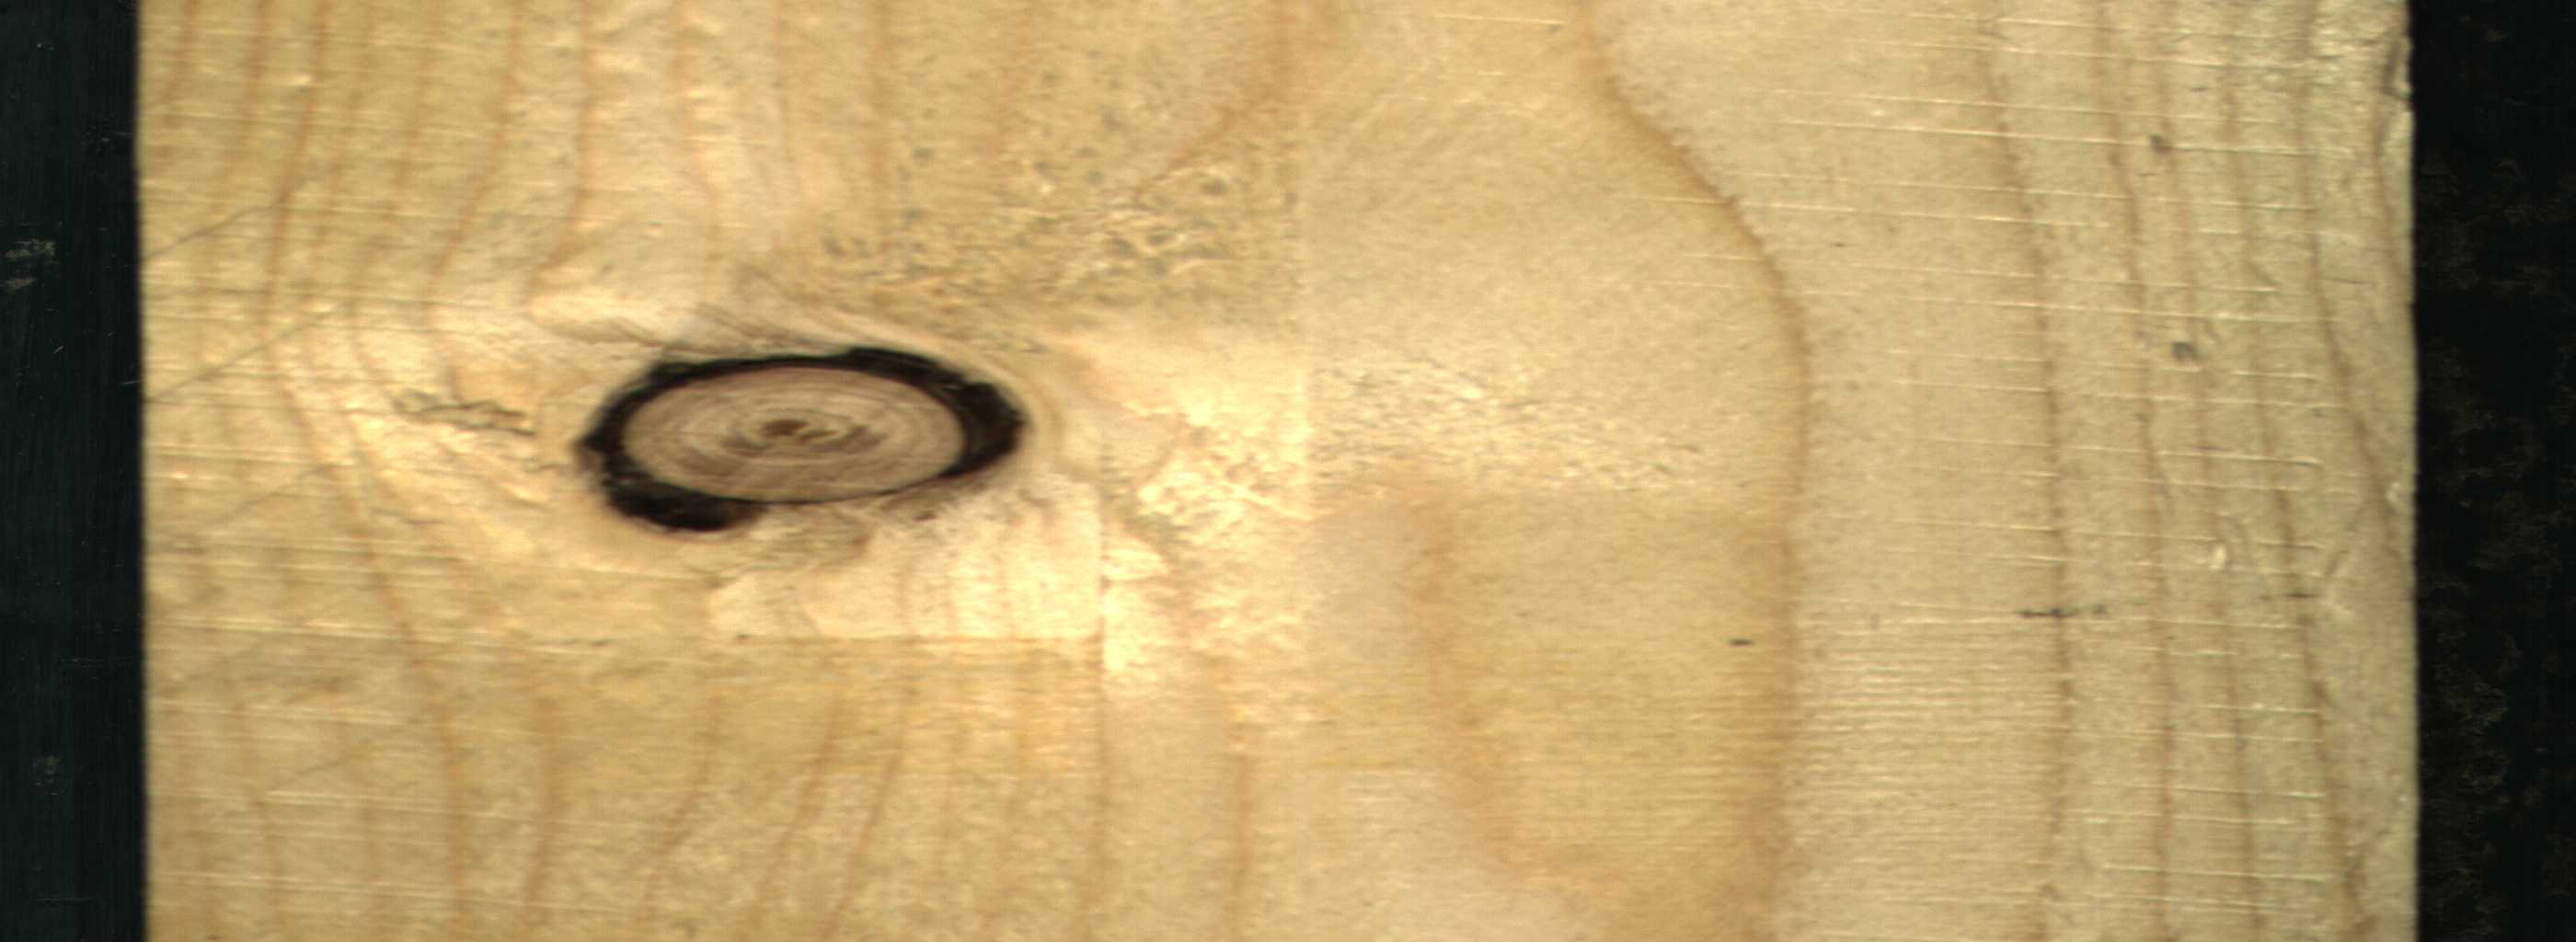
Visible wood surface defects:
Dead_Knot